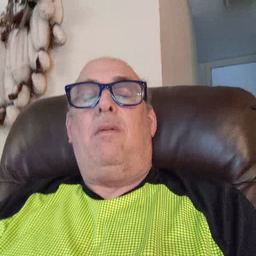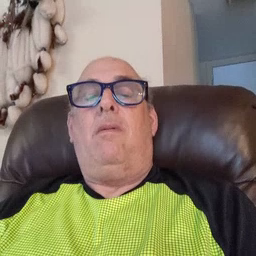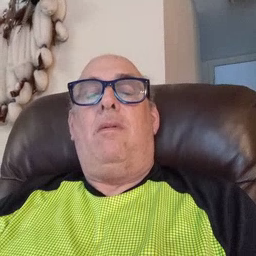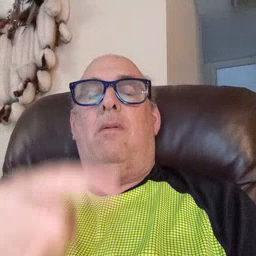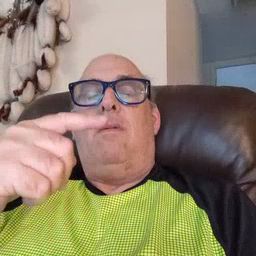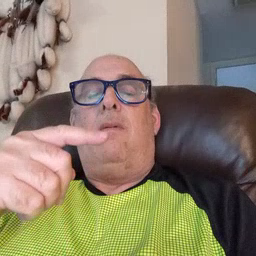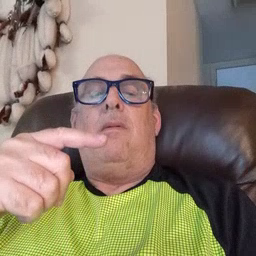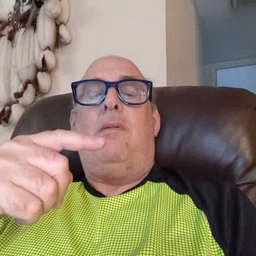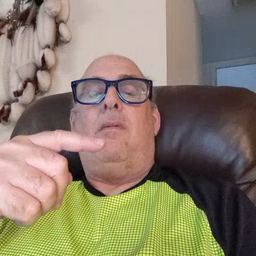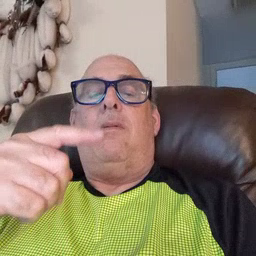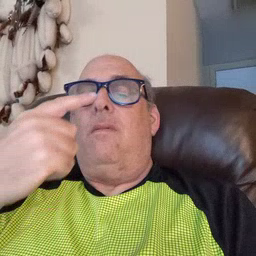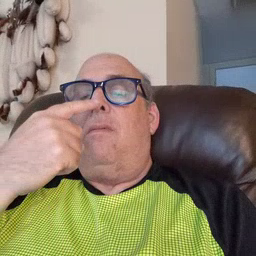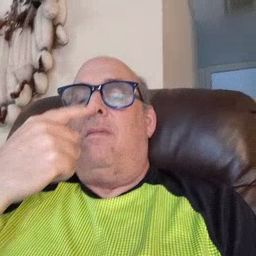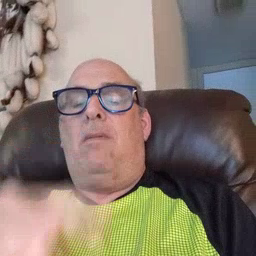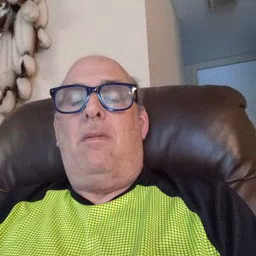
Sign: nose